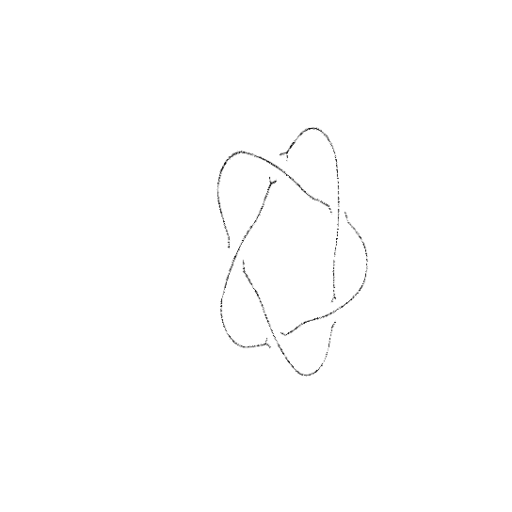
Crossing number: 5